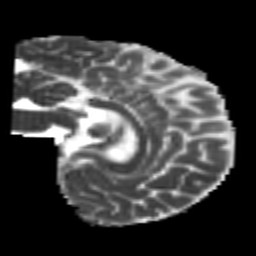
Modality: MD
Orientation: sagittal
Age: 25
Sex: female
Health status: healthy
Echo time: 0.074 s